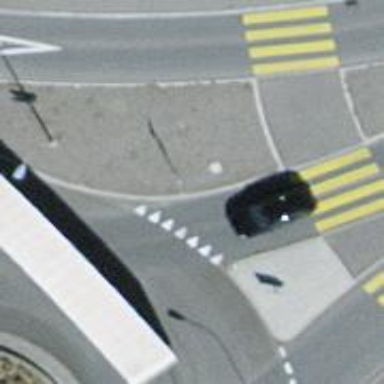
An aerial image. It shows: Road with "give way" sign.